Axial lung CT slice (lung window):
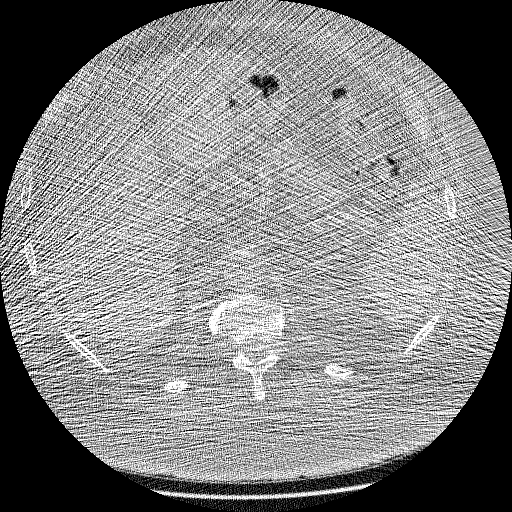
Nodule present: no